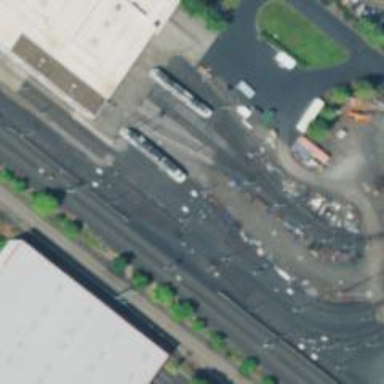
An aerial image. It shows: Light rail service yard with electrified contact lines.